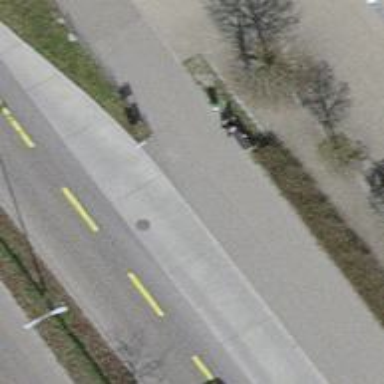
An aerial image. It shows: Brown bench.